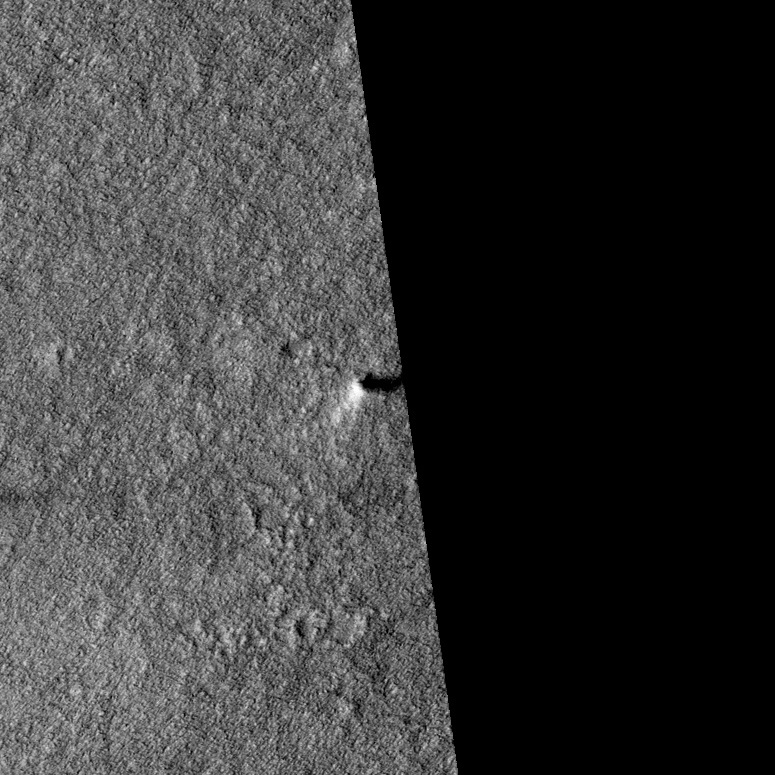
Label: dustdevil